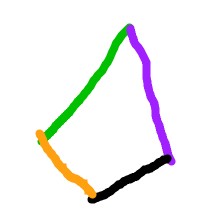
Shape: kite